高二 · 代数
定义在 $\mathrm{R}$ 上的函数 $\mathrm{f}(\mathrm{x})$ 满足: $\mathrm{f}^{\prime}(\mathrm{x})>1-\mathrm{f}(\mathrm{x}), \mathrm{f}(0)=6, \mathrm{f}^{\prime}(\mathrm{x})$ 是 $\mathrm{f}(\mathrm{x})$ 的导函数, 则不等式 $e^{x} f(x)>e^{x}+5$ (其中 $e$ 为自然对数的底数) 的解集为 \$ \qquad \$

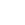
答案: $(0,+\infty)$
解析: 答案: $(0,+\infty)$

【解析】【解答】设 $\mathrm{g}(\mathrm{x})=\mathrm{e}^{\mathrm{xf}}(\mathrm{x})-\mathrm{e}^{\mathrm{x}} \quad, \quad(\mathrm{x} \in \mathrm{R})$,

则 $g^{\prime}(x)=e^{x} f(x)+e^{x} f^{\prime}(x)-e^{x}=e^{x}\left[f(x)+f^{\prime}(x)-1\right]$,

$\because f^{\prime}(x)>1-f(x)$,

$\therefore f(x)+f^{\prime}(x)-1>0$,

$\therefore \mathrm{g}^{\prime}(\mathrm{x})>0$,

$\therefore \mathrm{y}=\mathrm{g}(\mathrm{x})$ 在定义域上单调递增,

$\because \mathrm{e}^{\mathrm{xf}}(\mathrm{x})>\mathrm{e}^{\mathrm{x}+5}$,

$\therefore g(x)>5$,

又 $\because g(0)=\mathrm{e}^{0} \mathrm{f}(0)-\mathrm{e}^{0}=6-1=5$,

$\therefore \mathrm{g}(\mathrm{x})>\mathrm{g}(0)$,

$\therefore \mathrm{x}>0$,

$\therefore$ 不等式的解集为 $(0,+\infty)$

故答案为: $(0,+\infty)$.

【分析】构造函数 $\mathrm{g}(\mathrm{x})=\mathrm{e}^{\mathrm{x} f}(\mathrm{x})-\mathrm{e}^{\mathrm{x}}, \quad(\mathrm{x} \in \mathrm{R})$, 研究 $\mathrm{g}(\mathrm{x})$ 的单调性, 结合原函数的性质和函数值，即可求解